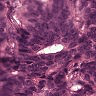
Metastatic tissue present: yes